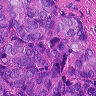
Metastatic tissue present: yes